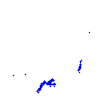
Particle: proton